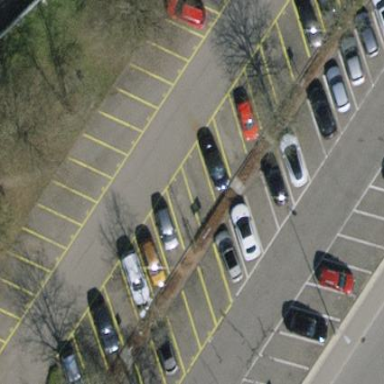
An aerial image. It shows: Asphalt parking aisle road for service vehicles.